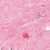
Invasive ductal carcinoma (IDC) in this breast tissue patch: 0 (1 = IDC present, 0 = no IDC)